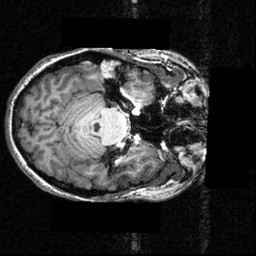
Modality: T1w
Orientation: axial
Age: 25
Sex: female
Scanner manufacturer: siemens
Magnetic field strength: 3.951 T
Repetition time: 1.5 s
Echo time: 0.00335 s